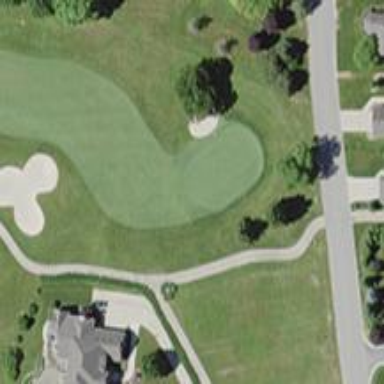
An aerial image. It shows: Golf hole.